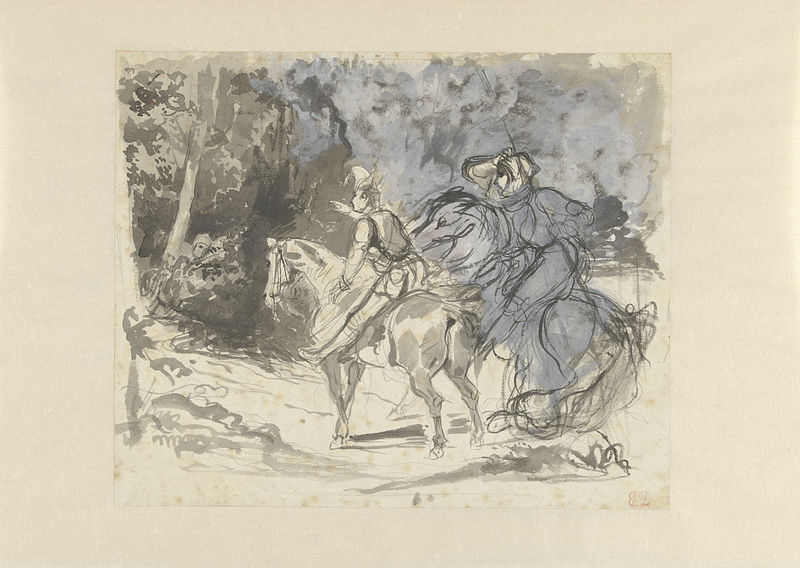
Titel: Richard en Wamba zien de mannen van Jan Zonder Land
Künstler: Eugène Delacroix
Standort: Amsterdam
Institution: Rijksmuseum
Schlagwörter: blue, hat, men, people, black, dress, gray, grey, woman, hand, wood, horses, man, tree, ear, head, trees, knight, forest, path, road, drawing, black and white, shadow, sketch, tail, couple, rural, leaves, trunk, ink, draft, watercolor, pencil, animal, horse, finger, reins, riding, hoof, hooves, pointing, stick, light blue, bridle, woods, horseman, riders, travelers, rider, rein, saddle, ht, nostril, hiding, don, stirrups, don chisciotte, horseriders, searchers, the way, which way, the road